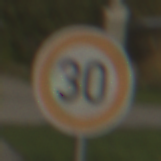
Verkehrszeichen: Geschwindigkeit30
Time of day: SunriseSunset
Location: Outdoor (Special)
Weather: Clear
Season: NotSpecified
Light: Natural